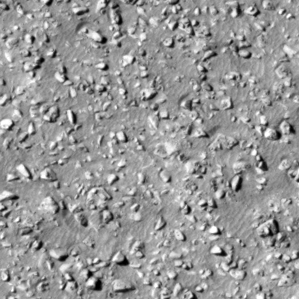
Label: non_frost